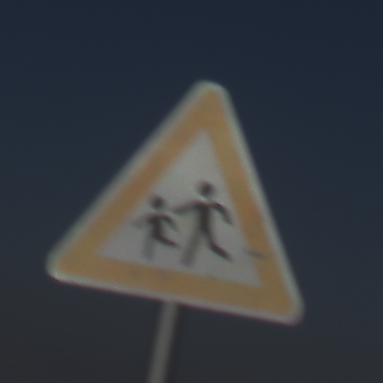
Verkehrszeichen: KinderRechts
Umgebung: Outdoor, Nature
Tageszeit: MorningAfternoon
Wetter: PartlyCloudy
Licht: Natural
Jahreszeit: NotSpecified
Kontrast: HighContrast